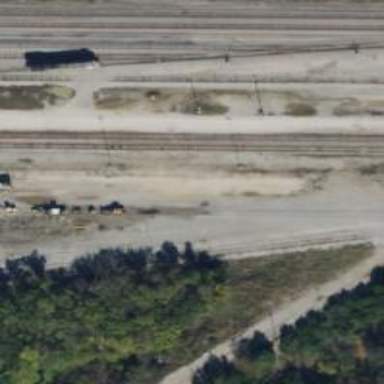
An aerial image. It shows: Rail spur service.